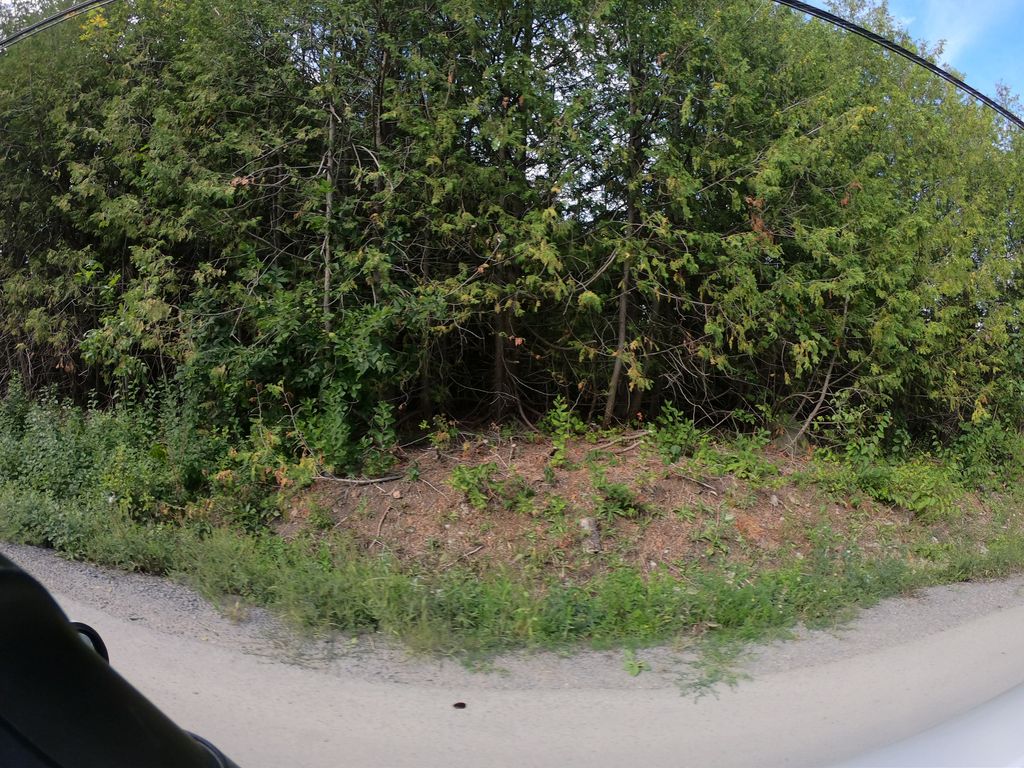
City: ottawa-gatineau